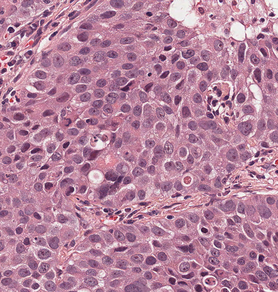
Tumor epithelial tissue: yes
Tumor-associated stroma tissue: yes
Normal tissue: no